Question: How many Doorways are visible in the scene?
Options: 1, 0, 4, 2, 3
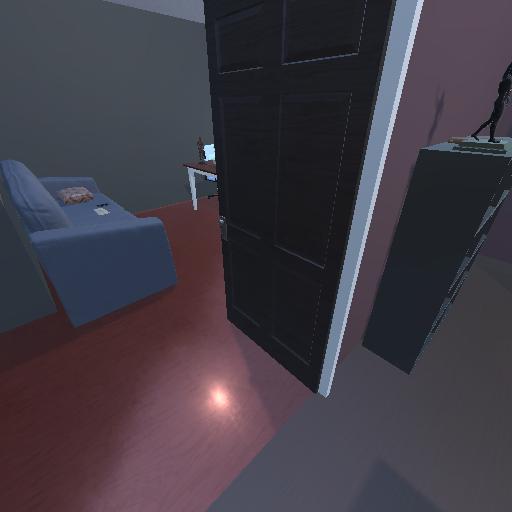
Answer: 1